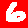
Digit: 6